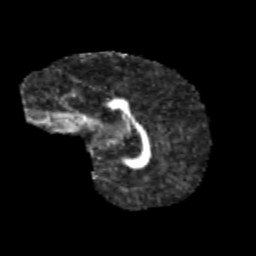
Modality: FA
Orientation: sagittal
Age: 9
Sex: female
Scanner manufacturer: siemens
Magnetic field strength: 3 T
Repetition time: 3.8 s
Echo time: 0.07 s